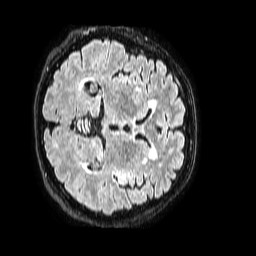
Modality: FLAIR
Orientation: axial
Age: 80
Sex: female
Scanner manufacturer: philips
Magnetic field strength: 1.5 T
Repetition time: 4.8 s
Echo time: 0.3 s